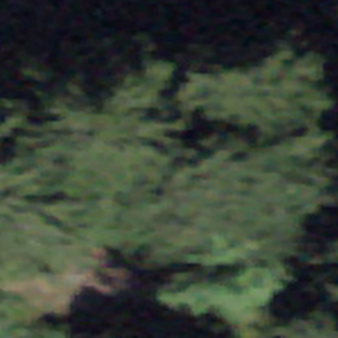
Label: other